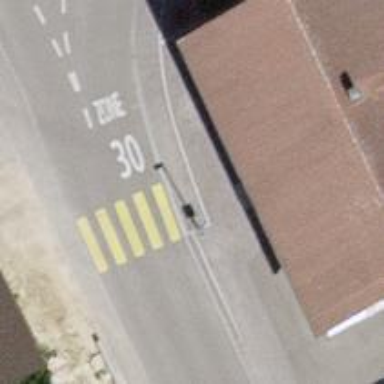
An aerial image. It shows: Uncontrolled zebra crossing on the road.